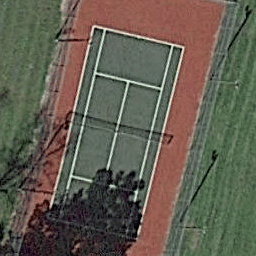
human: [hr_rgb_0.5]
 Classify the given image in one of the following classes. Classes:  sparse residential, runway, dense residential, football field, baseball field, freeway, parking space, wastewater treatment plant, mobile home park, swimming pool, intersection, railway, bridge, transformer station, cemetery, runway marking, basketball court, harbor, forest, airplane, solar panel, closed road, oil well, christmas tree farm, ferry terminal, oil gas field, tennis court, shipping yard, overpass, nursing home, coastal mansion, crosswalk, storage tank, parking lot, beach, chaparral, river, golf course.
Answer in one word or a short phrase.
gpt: tennis court